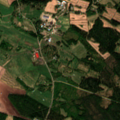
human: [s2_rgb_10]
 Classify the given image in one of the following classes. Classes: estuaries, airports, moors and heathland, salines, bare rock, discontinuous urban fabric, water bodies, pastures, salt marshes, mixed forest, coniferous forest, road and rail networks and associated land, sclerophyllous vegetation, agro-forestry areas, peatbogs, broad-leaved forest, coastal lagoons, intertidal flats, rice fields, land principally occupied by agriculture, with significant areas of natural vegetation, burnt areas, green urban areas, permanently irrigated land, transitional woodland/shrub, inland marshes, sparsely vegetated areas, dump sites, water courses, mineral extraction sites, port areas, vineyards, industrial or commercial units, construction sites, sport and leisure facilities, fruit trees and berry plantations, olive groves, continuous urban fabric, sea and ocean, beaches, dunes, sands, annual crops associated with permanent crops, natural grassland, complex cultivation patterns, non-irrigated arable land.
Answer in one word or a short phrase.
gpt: non-irrigated arable land, land principally occupied by agriculture, with significant areas of natural vegetation, coniferous forest